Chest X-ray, AP view. Patient: 56 years old, sex M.
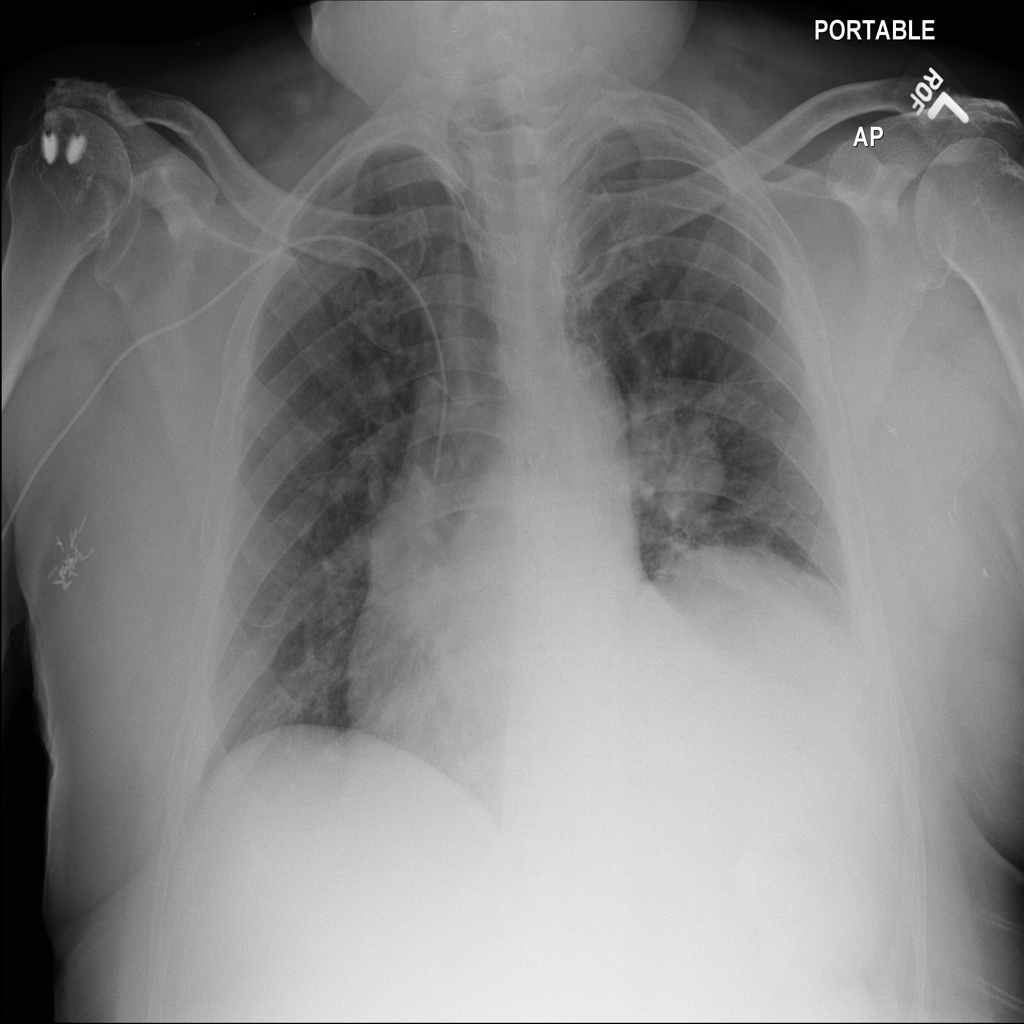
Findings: No Finding